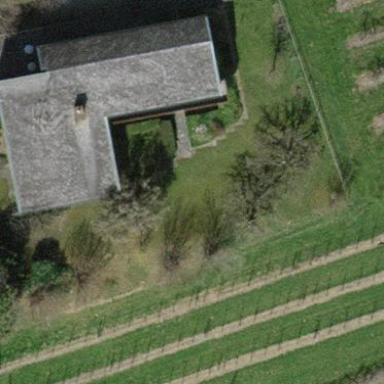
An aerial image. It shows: Simple and straightforward house.